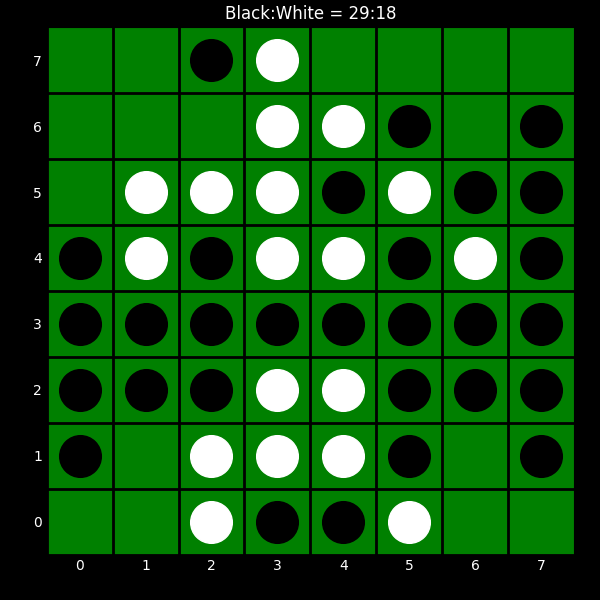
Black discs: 29
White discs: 18